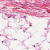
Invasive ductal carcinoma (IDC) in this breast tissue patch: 0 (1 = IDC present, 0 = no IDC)